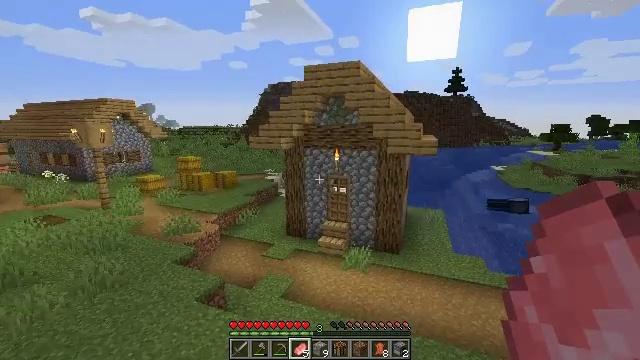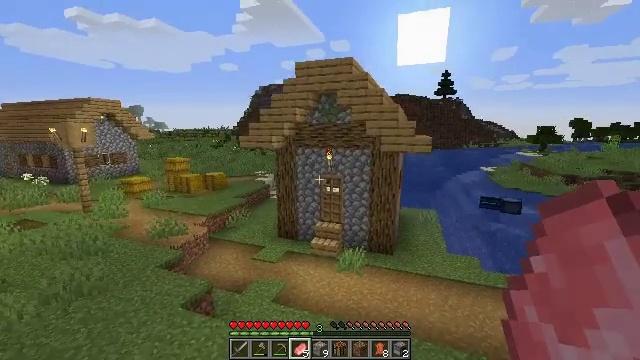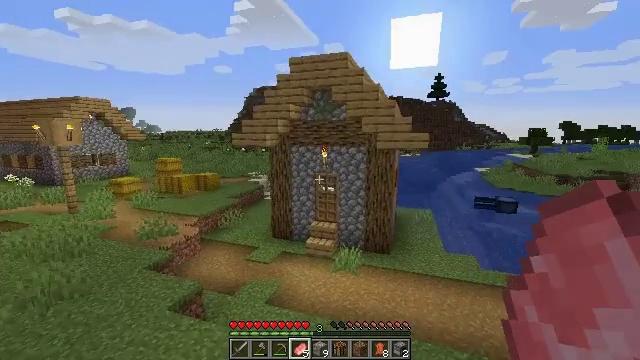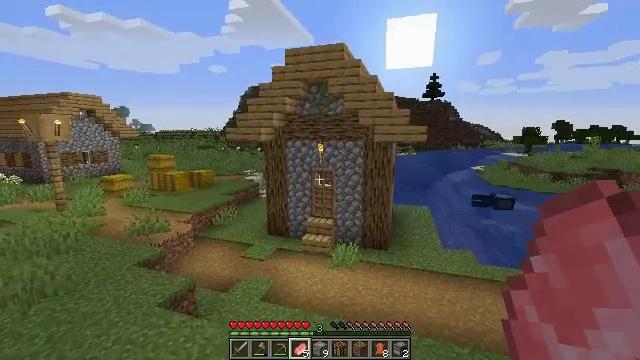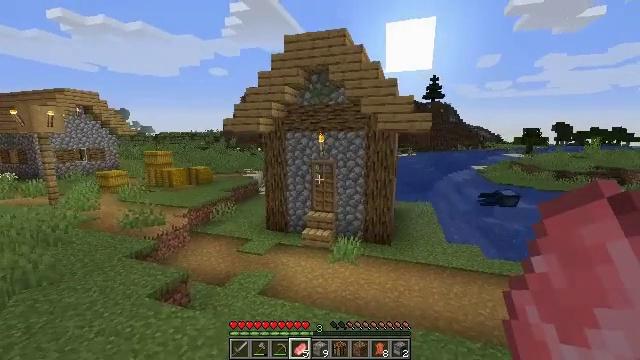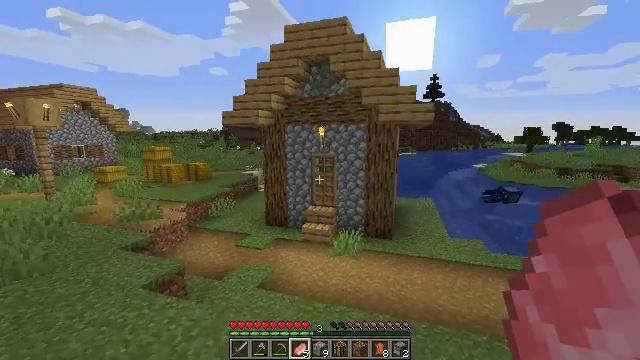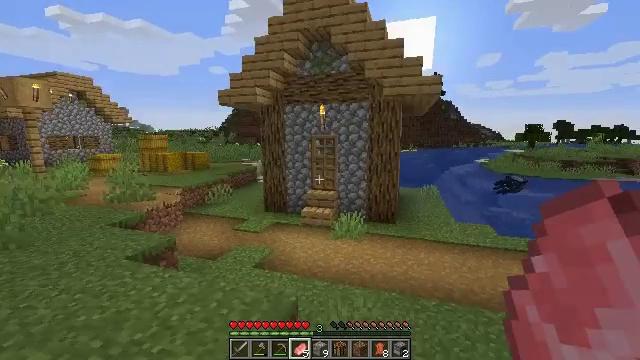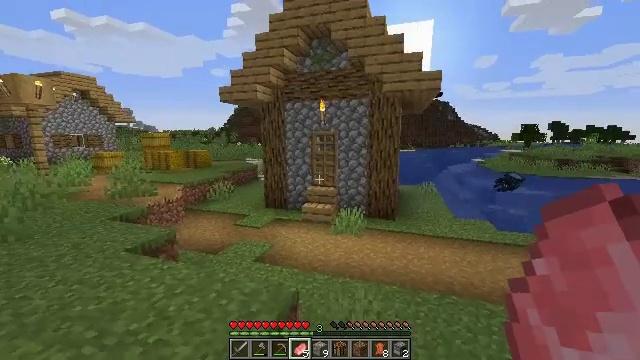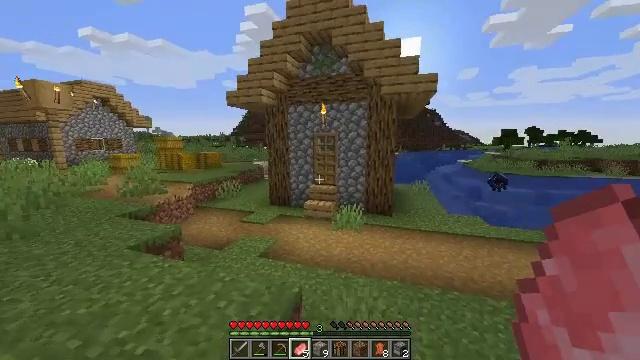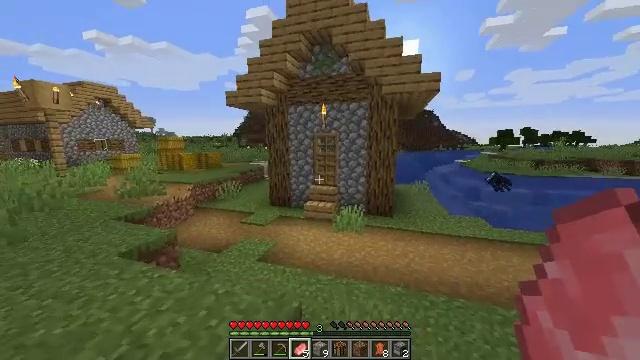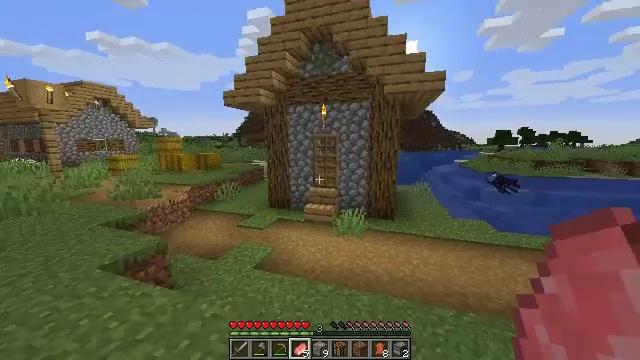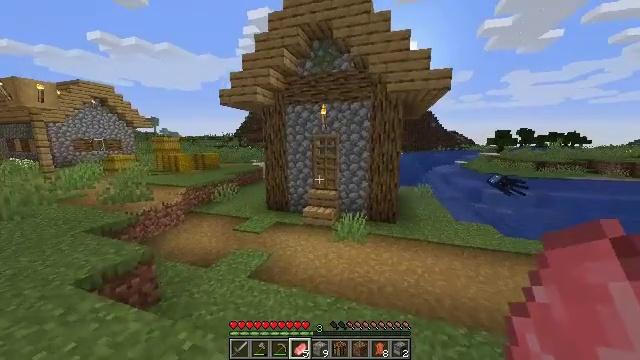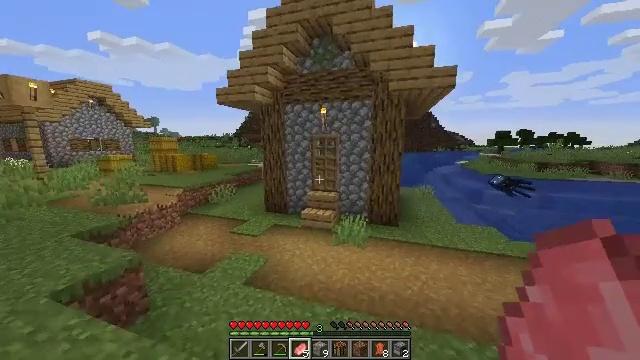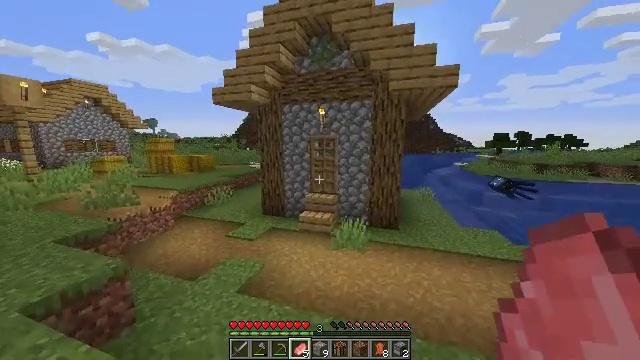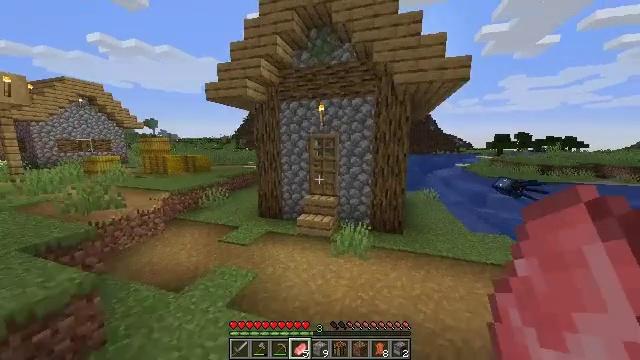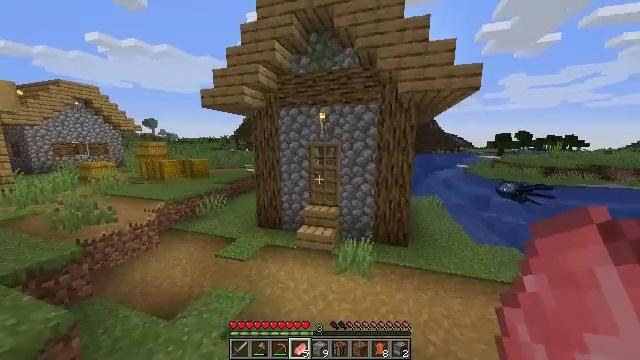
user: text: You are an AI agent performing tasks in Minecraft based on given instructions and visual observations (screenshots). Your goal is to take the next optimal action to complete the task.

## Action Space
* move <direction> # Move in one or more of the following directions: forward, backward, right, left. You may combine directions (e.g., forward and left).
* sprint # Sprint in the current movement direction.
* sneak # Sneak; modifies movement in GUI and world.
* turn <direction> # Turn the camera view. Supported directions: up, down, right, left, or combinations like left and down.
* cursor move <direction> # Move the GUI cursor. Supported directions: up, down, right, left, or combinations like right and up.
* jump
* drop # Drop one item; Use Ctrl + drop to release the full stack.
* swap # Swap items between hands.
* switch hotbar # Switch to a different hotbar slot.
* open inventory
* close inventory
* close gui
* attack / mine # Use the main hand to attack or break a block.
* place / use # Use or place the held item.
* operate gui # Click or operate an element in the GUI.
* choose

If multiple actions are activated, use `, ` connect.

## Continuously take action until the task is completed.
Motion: motion action
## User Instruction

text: Collect the blast furnace by mining it.
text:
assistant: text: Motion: move forward, turn right, jump
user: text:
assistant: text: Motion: move forward, turn right, jump
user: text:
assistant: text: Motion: move forward, jump
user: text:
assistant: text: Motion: move forward
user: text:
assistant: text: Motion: move forward
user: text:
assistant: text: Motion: move forward, sprint
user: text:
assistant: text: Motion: move forward, sprint
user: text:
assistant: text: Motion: move forward, sprint
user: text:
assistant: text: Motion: move forward, sprint
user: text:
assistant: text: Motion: move forward
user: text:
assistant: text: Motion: move forward
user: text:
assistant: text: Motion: move forward
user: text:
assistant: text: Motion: move forward
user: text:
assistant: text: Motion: move forward
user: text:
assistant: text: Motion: move forward, jump
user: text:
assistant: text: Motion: move forward, jump
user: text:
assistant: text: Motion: move forward, jump
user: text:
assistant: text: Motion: move forward, jump
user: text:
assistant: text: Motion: move forward, jump
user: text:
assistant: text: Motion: move forward, jump
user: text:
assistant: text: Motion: move forward, jump
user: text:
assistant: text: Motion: move forward
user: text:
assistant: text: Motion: move forward
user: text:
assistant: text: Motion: move forward, turn left and up
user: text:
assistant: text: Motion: move forward
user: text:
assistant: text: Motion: move forward, turn right and up
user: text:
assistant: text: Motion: move forward, turn right and up
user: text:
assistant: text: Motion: move forward, use / place
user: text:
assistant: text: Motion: move forward, use / place
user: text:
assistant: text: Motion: move forward, use / place